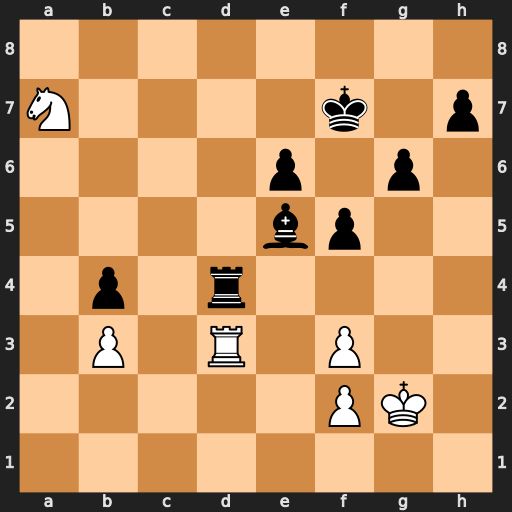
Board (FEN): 8/N4k1p/4p1p1/4bp2/1p1r4/1P1R1P2/5PK1/8
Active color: w
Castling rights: -
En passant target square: -
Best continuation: Nc6 Rh4 Nxe5+